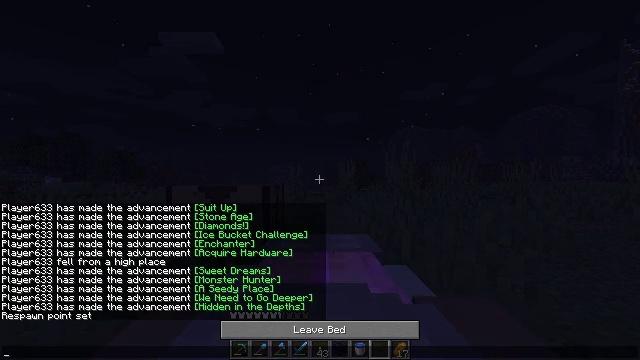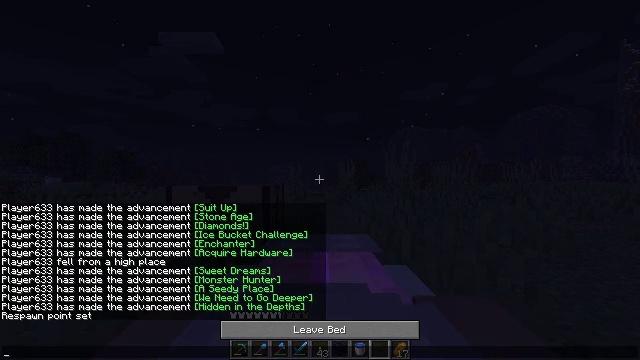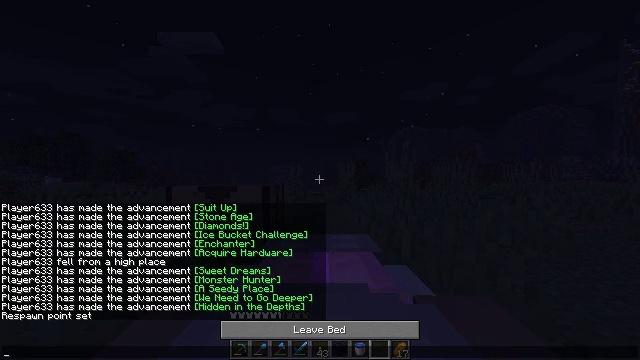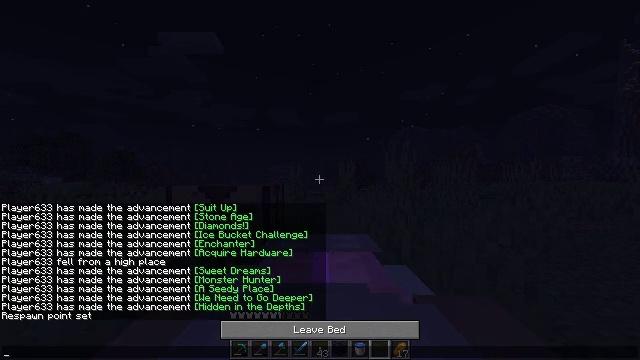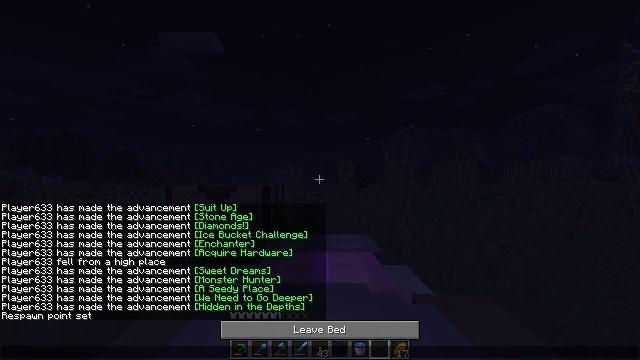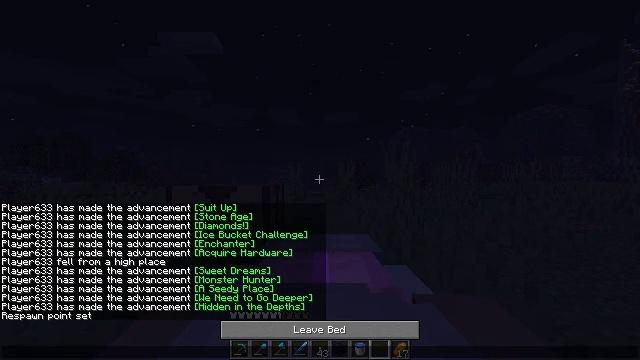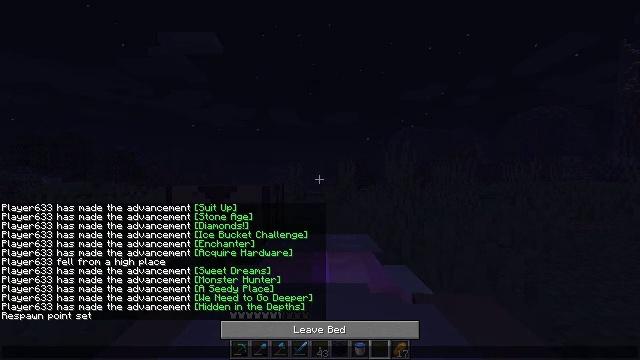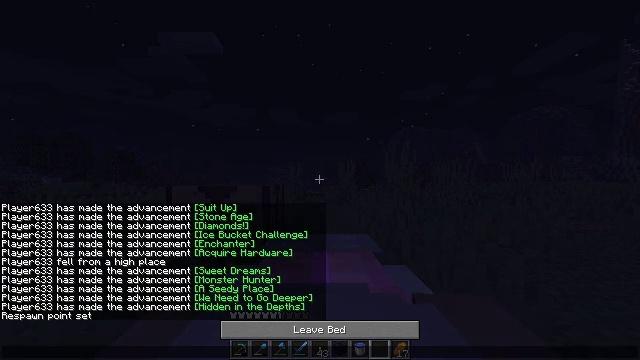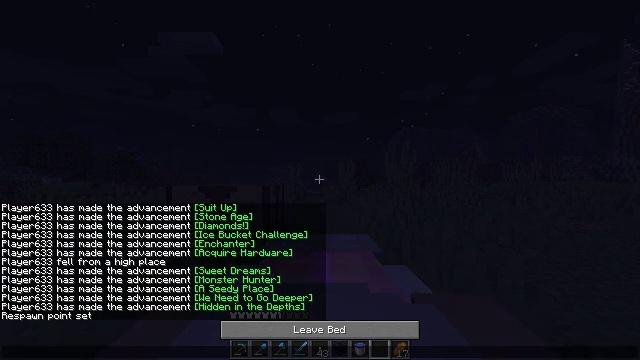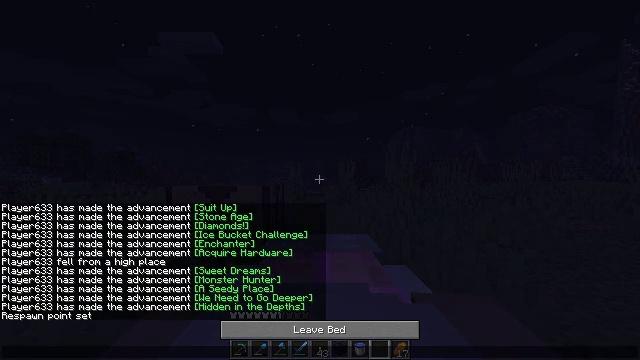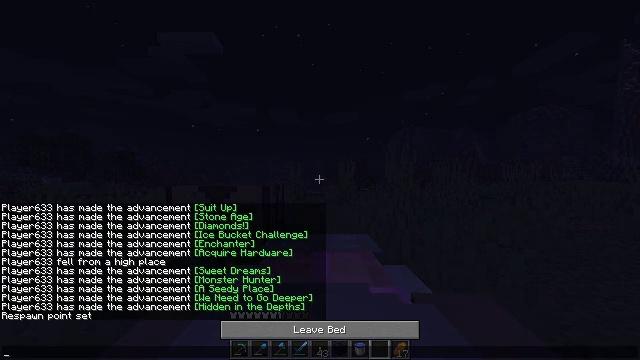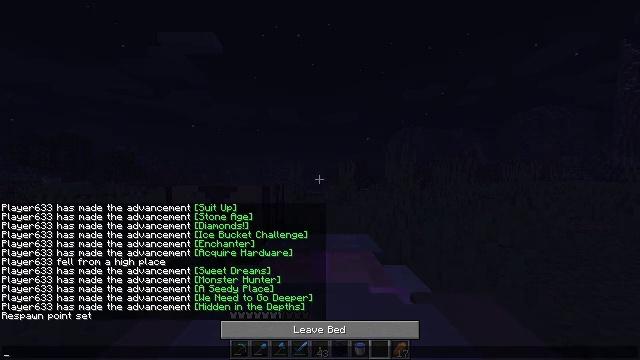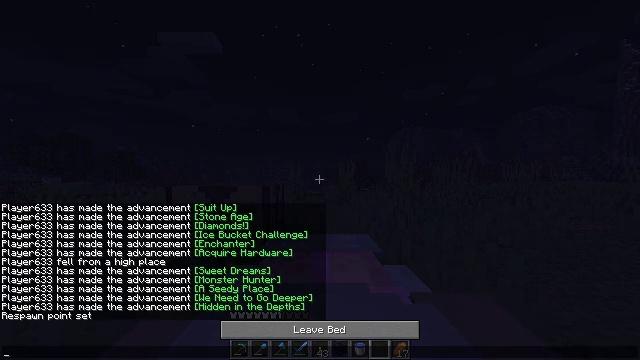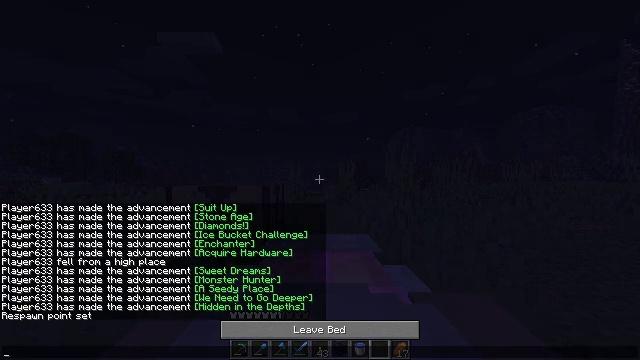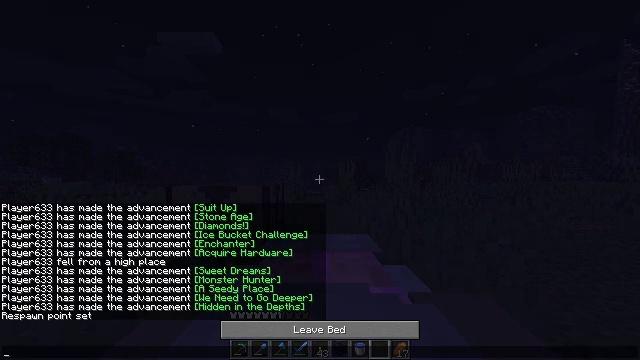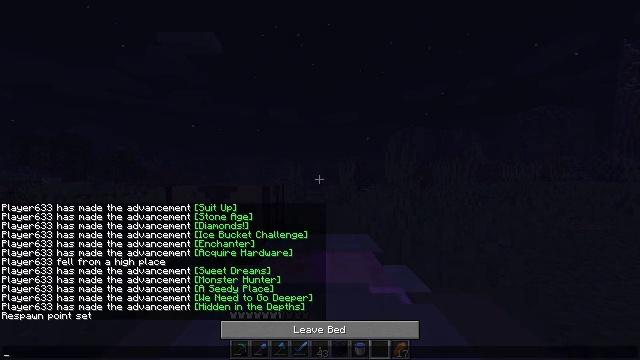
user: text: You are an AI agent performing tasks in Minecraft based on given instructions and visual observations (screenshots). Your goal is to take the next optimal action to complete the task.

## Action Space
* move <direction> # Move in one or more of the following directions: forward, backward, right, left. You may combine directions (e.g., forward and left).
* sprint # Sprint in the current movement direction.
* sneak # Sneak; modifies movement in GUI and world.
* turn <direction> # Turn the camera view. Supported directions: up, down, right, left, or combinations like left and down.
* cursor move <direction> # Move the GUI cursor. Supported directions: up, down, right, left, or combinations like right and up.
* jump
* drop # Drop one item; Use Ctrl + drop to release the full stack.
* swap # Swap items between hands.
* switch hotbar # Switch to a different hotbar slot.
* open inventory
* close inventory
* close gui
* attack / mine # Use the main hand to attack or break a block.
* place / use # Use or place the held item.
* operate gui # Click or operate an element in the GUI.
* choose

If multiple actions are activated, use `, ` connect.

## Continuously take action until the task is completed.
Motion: motion action
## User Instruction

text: Attack the white bed to collect it.
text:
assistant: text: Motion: no_op
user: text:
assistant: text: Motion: no_op
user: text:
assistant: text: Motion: no_op
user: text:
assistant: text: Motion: no_op
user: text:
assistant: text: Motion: no_op
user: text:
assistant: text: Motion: no_op
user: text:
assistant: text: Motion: no_op
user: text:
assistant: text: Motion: no_op
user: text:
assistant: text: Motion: no_op
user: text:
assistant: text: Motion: no_op
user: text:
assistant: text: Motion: no_op
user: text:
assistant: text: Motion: no_op
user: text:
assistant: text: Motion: no_op
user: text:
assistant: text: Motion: no_op
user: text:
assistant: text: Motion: no_op
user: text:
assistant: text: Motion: no_op
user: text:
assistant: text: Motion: no_op
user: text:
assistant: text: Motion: no_op
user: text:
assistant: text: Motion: no_op
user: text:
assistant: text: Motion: no_op
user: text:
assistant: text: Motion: no_op
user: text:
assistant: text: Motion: no_op
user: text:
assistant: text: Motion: no_op
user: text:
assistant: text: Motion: no_op
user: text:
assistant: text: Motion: no_op
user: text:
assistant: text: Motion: no_op
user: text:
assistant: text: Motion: no_op
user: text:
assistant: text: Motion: no_op
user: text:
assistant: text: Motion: no_op
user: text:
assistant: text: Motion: no_op